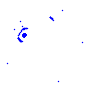
Particle: kaon